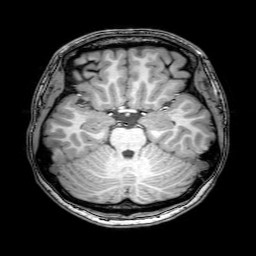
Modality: T1w
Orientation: coronal
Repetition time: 0.00828 s
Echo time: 0.00388 s